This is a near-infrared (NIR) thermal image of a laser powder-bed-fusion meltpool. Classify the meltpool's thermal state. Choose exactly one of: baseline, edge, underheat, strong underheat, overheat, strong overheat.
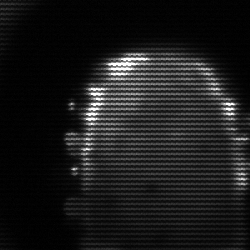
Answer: baseline